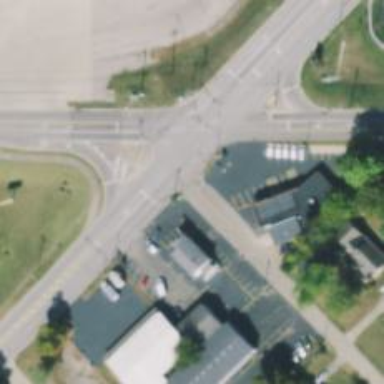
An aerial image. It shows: Solid stop line on the road.